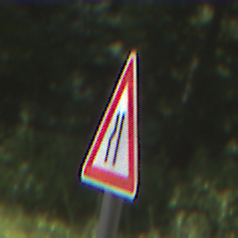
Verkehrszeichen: EinseitigVerengteFahrbahnLinks
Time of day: Midday
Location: Outdoor (RoadRail)
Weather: Clear
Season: NotSpecified
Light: Natural